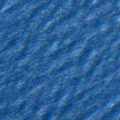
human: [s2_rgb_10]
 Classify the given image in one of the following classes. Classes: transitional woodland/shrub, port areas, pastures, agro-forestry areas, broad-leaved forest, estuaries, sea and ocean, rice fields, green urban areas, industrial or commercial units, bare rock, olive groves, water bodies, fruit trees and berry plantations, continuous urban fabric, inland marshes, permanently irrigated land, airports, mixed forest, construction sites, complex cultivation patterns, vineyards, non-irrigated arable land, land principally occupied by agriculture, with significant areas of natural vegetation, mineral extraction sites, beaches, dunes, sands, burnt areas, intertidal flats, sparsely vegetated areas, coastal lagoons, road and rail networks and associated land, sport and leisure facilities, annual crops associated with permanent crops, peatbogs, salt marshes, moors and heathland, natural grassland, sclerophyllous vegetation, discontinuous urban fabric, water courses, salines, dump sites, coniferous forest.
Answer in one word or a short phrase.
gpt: sea and ocean